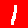
Digit: 1